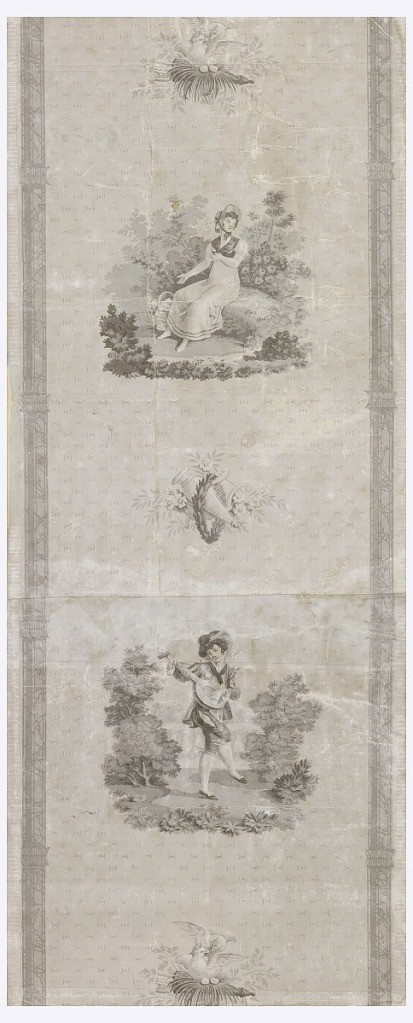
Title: Sidewall
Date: ca. 1810
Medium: Block-printed on joined sheets of handmade paper
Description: Vertical rectangle printed on joined sheets of paper. Gray field, with repeating dot-and-stroke motif in darker gray, and marbleized gray pilasters at either side. In the center, repeating vertically, are pictorial motifs: dove in a nest, seated woman with flower basket, musical instruments, man with a lute, and again the doves in a nest.